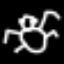
Label: frog